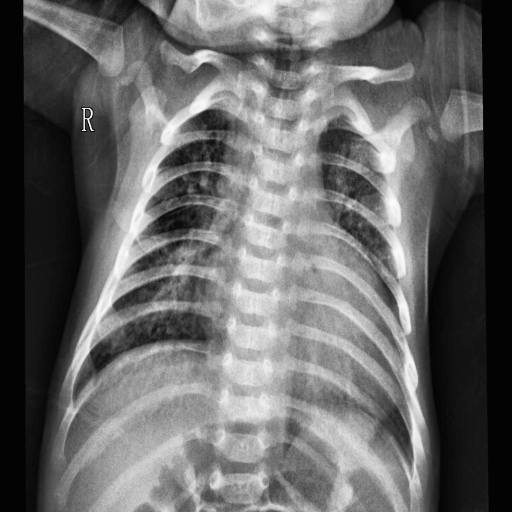
Finding: PNEUMONIA